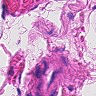
Metastatic tissue present: no